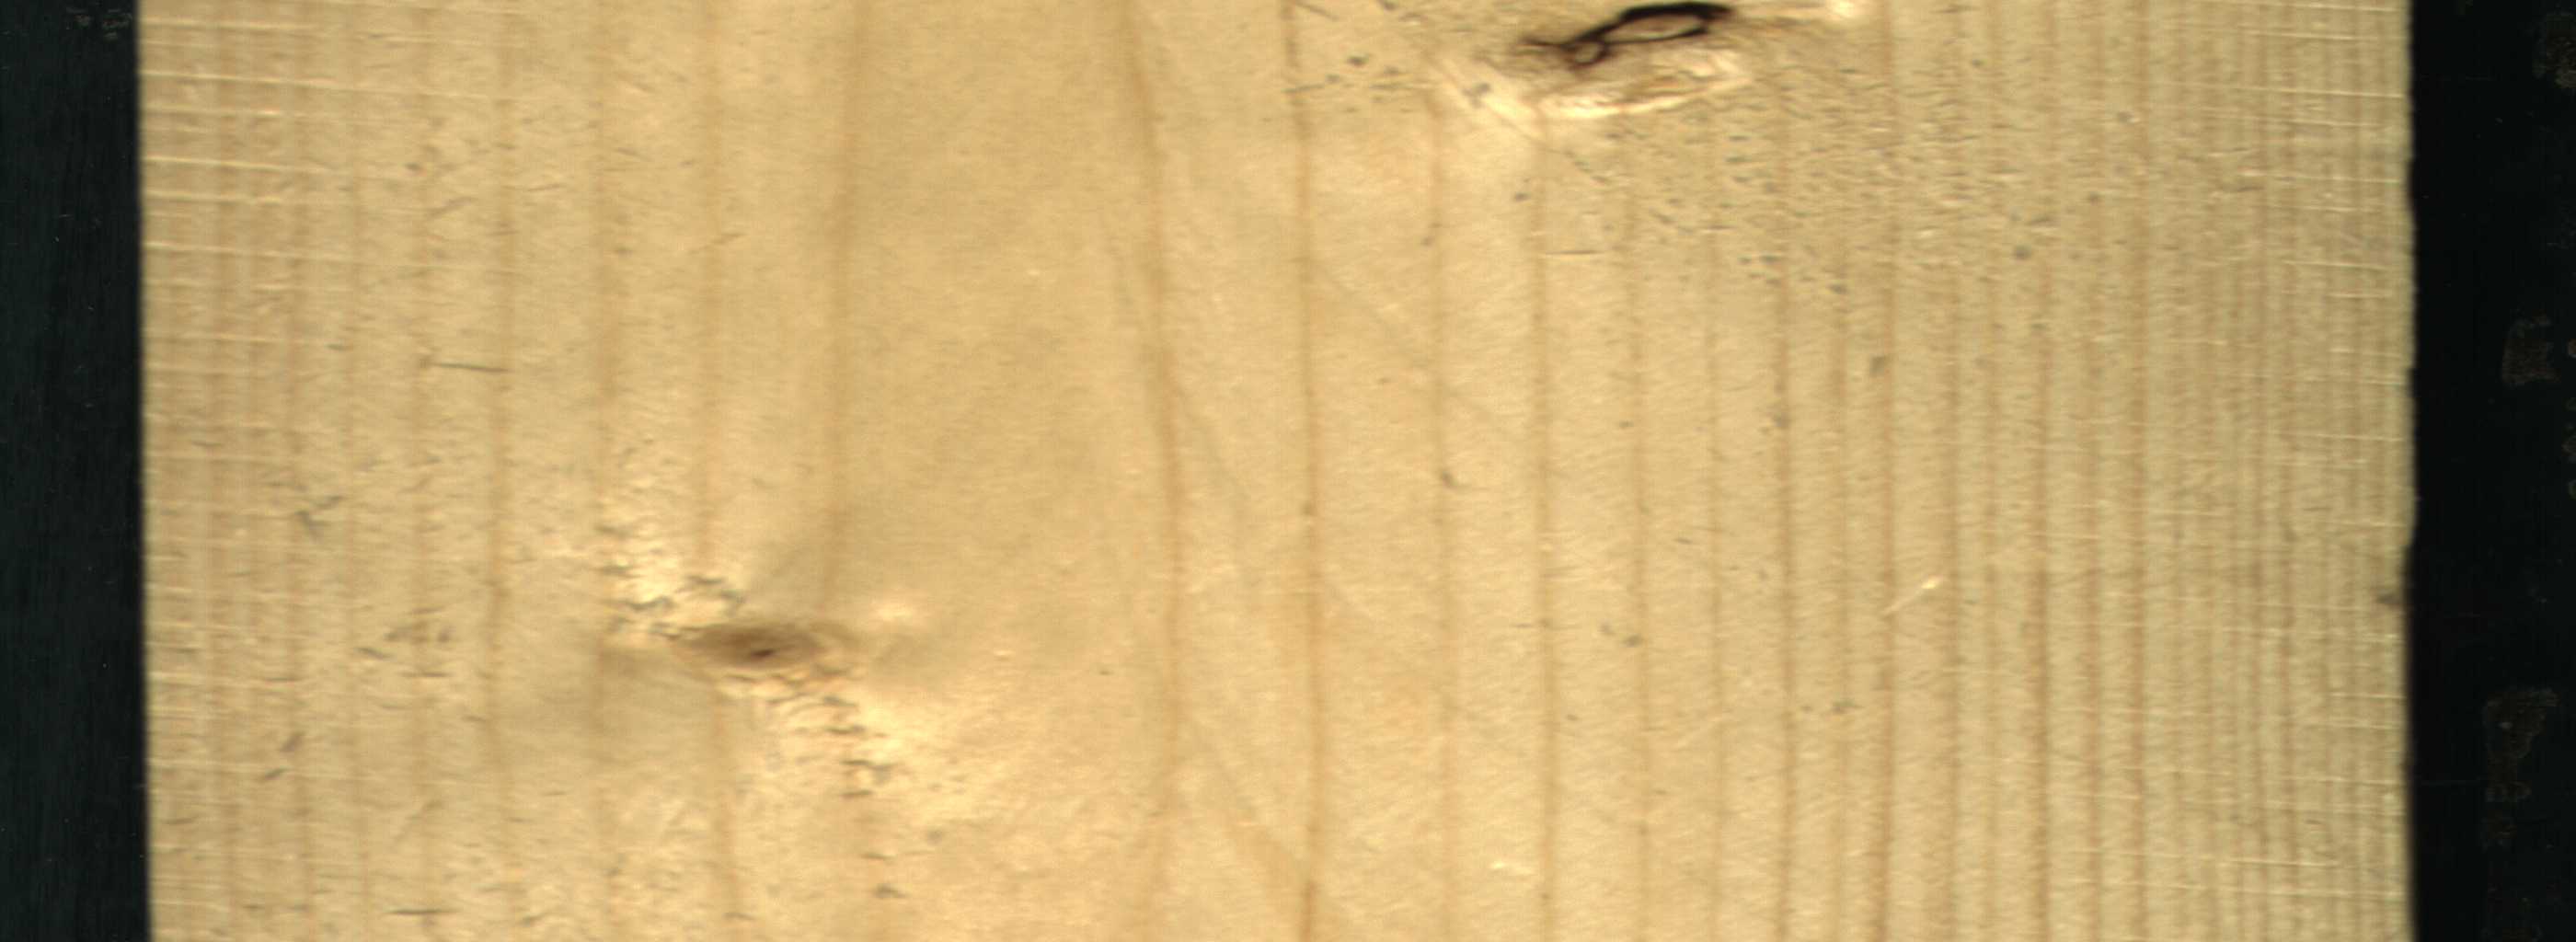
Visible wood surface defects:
Dead_Knot
Live_Knot